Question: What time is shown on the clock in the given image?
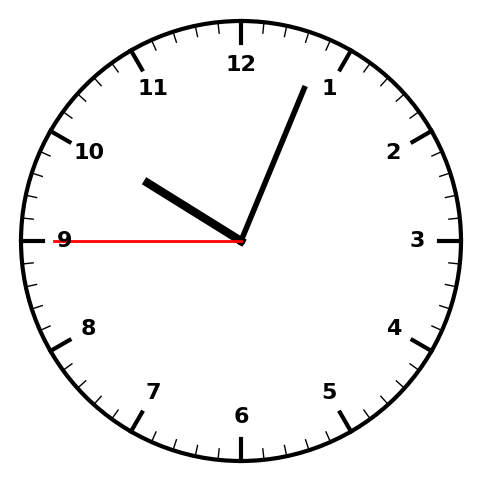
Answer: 10:03:45